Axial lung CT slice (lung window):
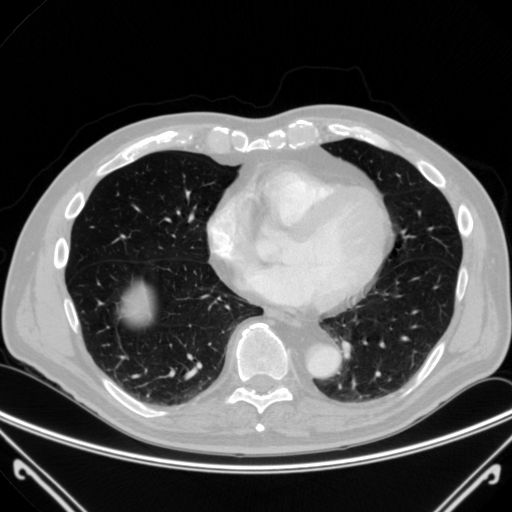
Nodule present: no